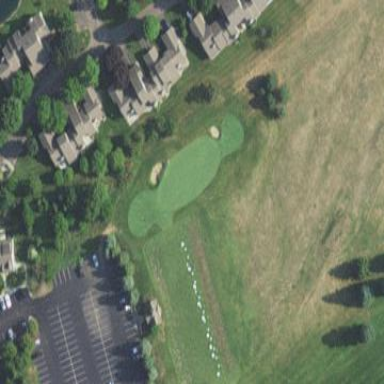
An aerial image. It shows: Grass area designated as golf tee.